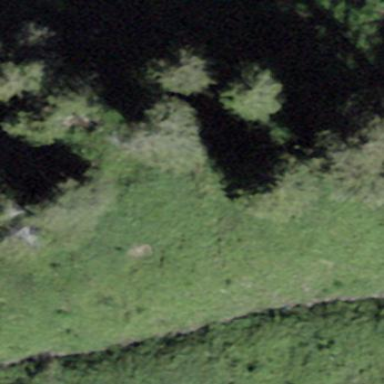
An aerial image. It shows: Beautiful woodland area.